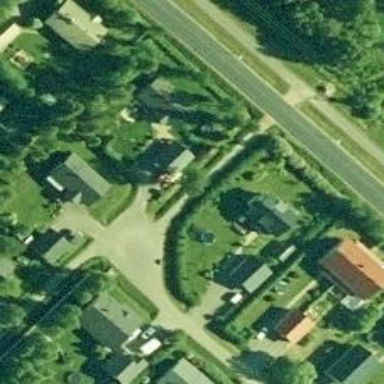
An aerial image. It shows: Turning circle on the road.